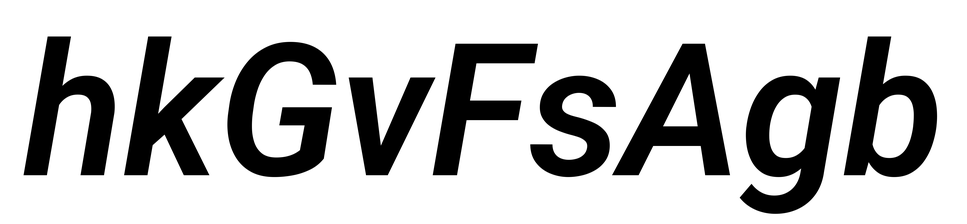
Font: Roboto-Italic_SemiBold_Italic